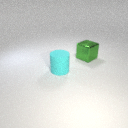
large green metal cube to the right of large cyan rubber cylinder